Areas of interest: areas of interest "Commercial service"
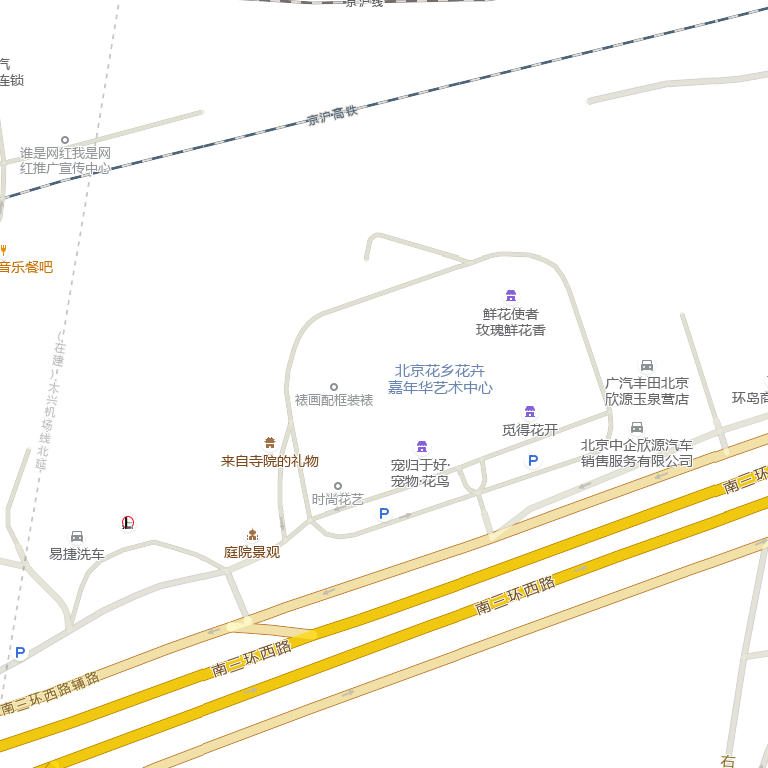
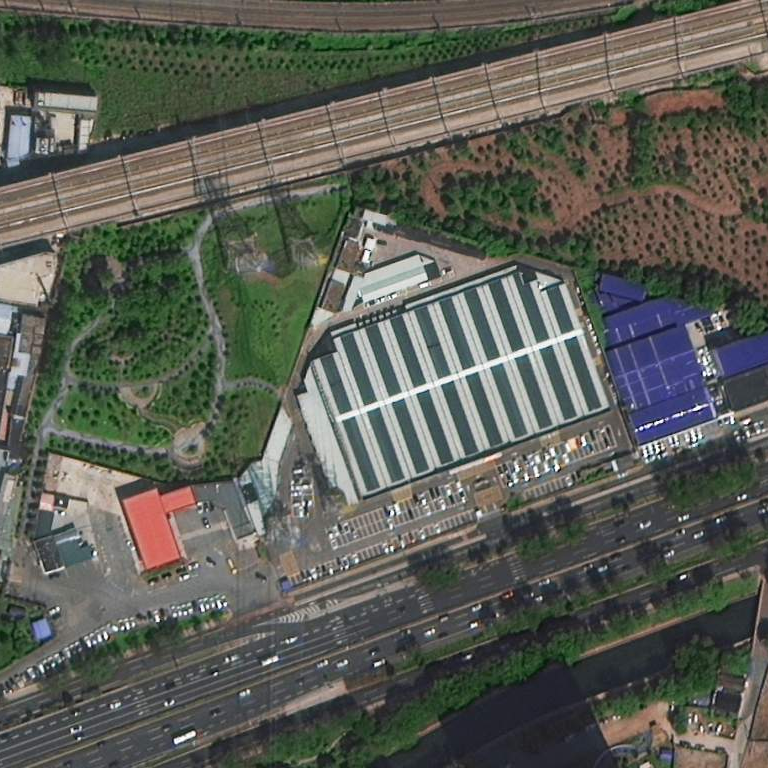